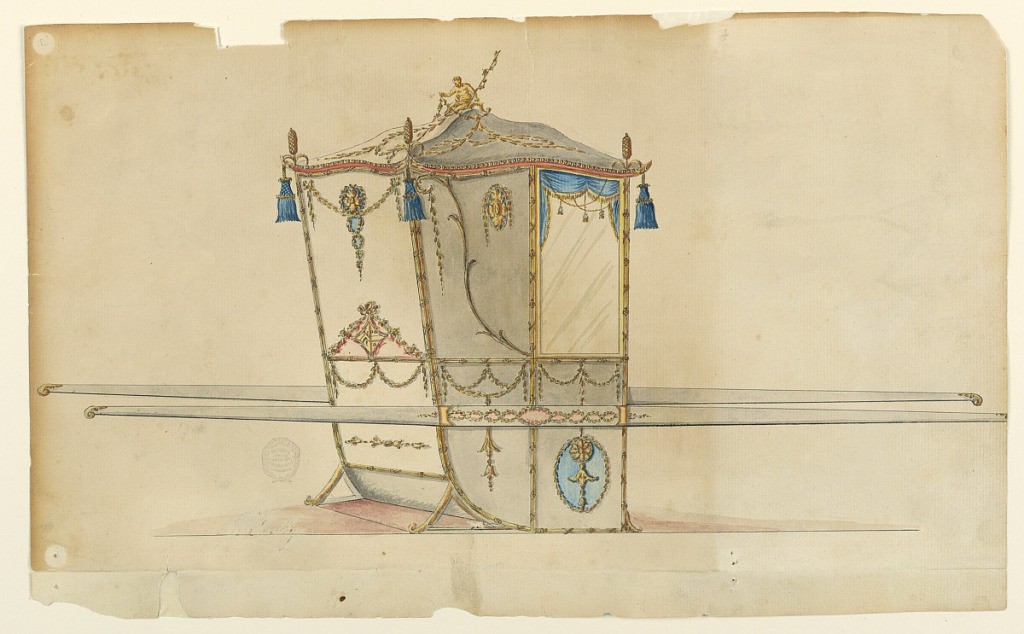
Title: Design for a Sedan Chair
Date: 1770–75
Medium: Brush and various water colors, pen and Chinese ink, black chalk on paper
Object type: Drawing
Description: Shown from the rear right corner with open door. On top of the roof sits the Dionysus boy upon a scroll. He has a staff with vine in his left arm and with his right hand raises the garlands which decorate the roof. Corn cobs stand at the corners from which tassels hang. A scroll rises from the lower right to the upper left superimposed garland. The upper panel of the back shows above a festoon and an intertwined garland hanging from a disk. Below, the upper sides of a triangle form garlands. In it hangs a lozenge from a bow knot parted per pale, baron, and femme, two coats. First, a chevron between ?; second a bar between three roundels, 2, 1. The lower panels show above festoons from which garlands hang down in the lateral ones. In the panel below the window the garland supports an ovoid wreath framing a medallion. A disk and a calyx motif are shown in it. The bar is decorated with two intertwined garlands. The mountings are shown at left and at right at the back bar. The signature, beside at left, and two figures, probably 75 in the corner of the front foot have been erased.